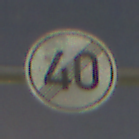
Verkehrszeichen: EndeGeschwindigkeit40
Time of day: Night
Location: Outdoor (Urban)
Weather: PartlyCloudy
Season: NotSpecified
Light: Artificial